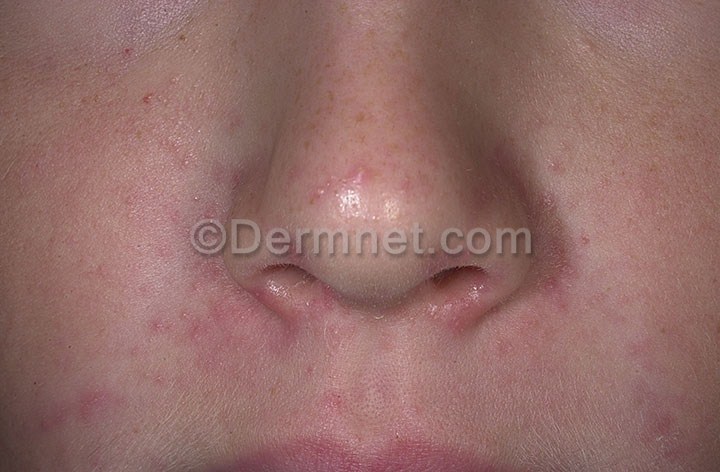
Disease: Acne and Rosacea Photos